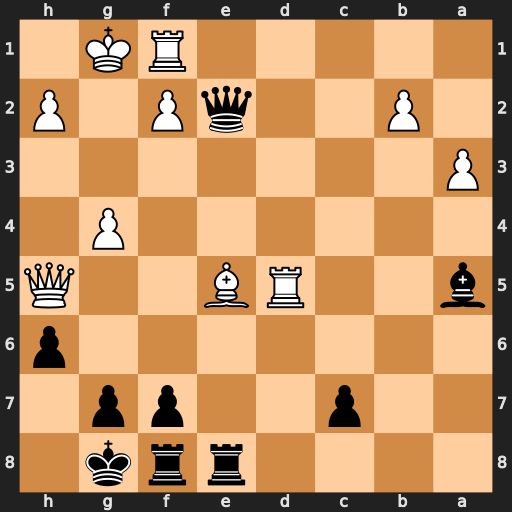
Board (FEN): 4rrk1/2p2pp1/7p/b2RB2Q/6P1/P7/1P2qP1P/5RK1
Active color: b
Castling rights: -
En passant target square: -
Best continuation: g6 Qxh6 Rxe5 Rxe5 Qxe5